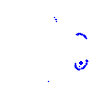
Particle: proton